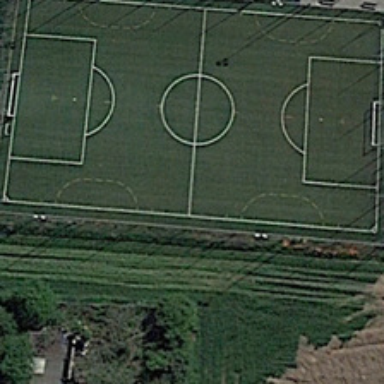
A football field is near many green plants .